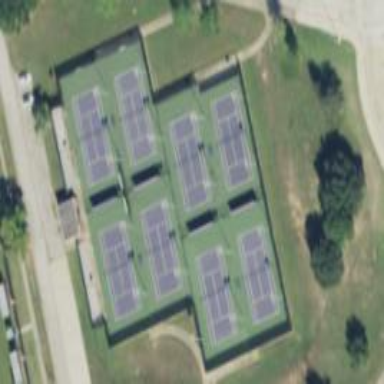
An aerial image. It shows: Sports centre with tennis facilities enclosed by fence.